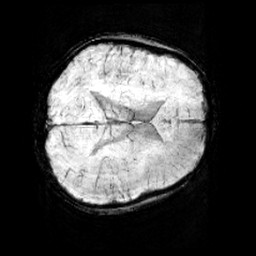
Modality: minIP
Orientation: axial
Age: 12
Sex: male
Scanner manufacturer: siemens
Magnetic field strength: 3 T
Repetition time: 0.027 s
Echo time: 0.02 s